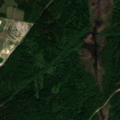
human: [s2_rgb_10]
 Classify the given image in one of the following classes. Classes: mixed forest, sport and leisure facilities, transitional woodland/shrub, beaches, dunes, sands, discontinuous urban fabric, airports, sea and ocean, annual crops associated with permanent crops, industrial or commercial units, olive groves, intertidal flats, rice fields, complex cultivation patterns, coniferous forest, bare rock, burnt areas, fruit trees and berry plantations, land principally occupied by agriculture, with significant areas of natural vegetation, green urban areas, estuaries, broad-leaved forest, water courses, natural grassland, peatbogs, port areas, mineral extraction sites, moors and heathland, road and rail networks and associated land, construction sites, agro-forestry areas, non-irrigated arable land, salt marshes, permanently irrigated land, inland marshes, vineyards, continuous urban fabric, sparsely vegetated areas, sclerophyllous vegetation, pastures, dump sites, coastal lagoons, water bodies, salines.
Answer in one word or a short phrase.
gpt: broad-leaved forest, mixed forest